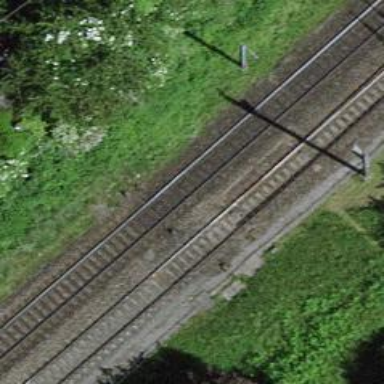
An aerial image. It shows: Electrified rail siding with contact line.